Question: Tell me please, what I am doing wrong?
I have read a lot about this. And write some code, but I have a terrible result.
As I understand
in Opencv is the same as , except BRG and RGB accordingly.
to read cv::Mat in this format I can do:
'''
cv::Mat mat1 = cv::imread("bugero.jpg",3);
'''
So, to convert cv::Mat to QImage I can do:
'''
QImage Mat2QImage(cv::Mat const& src)
{
cv::Mat temp(src.cols,src.rows,src.type());
cvtColor(src, temp,CV_BGR2RGB);
QImage dest= QImage((uchar*) temp.data, temp.cols, temp.rows, temp.step, QImage::Format_RGB888);
return dest;
}
'''
I made temp mat becouse I want to have copy of data in QImage.
Then.
To convert it back I Have to do:
'''
cv::Mat QImage2Mat(QImage const& src)
{
QImage temp = src.copy();
cv::Mat res(temp.height(),temp.width(),CV_8UC3,(uchar*)temp.bits(),temp.bytesPerLine());
cvtColor(res, res,CV_BGR2RGB);
return res;
}
'''
I have inserted ; to make cv Mat with BGR colors. I do not exactly know what in inside this function ;, But I decided
that if change places R and B, that will chage places of this colors back, because I did not found .
So, I wrote short sample program
'''
#include <QApplication>
#include <QtGui>
#include <cv.h>
#include "opencv2/highgui/highgui.hpp"
QImage Mat2QImage(cv::Mat const& src)
{
cv::Mat temp(src.cols,src.rows,src.type()); // make the same cv::Mat
cvtColor(src, temp,CV_BGR2RGB); // cvtColor Makes a copt, that what i need
QImage dest= QImage((uchar*) temp.data, temp.cols, temp.rows, temp.step, QImage::Format_RGB888);
return dest;
}
cv::Mat QImage2Mat(QImage const& src)
{
QImage temp = src.copy();
cv::Mat res(temp.height(),temp.width(),CV_8UC3,(uchar*)temp.bits(),temp.bytesPerLine());
cvtColor(res, res,CV_BGR2RGB); // make convert colort to BGR !
return res;
}
int main(int argc, char *argv[])
{
QApplication a(argc, argv);
QWidget W1;
QWidget W2;
QLabel imlab1(&W1);
QLabel imlab2(&W2);
W1.setWindowTitle("Convert cv::Mat to QImage First time");
W2.setWindowTitle("Convert cv::Mat to QImage Second time");
cv::Mat mat1 = cv::imread("bugero.jpg",3);
QImage qim1 = Mat2QImage(mat1);
cv::Mat mat2 = QImage2Mat(qim1);
QImage qim2 = Mat2QImage(mat2);
cv::Mat mat3 = QImage2Mat(qim2);
cv::imshow("First Mat",mat1);
imlab1.setPixmap(QPixmap::fromImage(qim1));
W1.setFixedSize(qim1.size());
cv::imshow("Convert QImage to cv::Mat firstly",mat2);
imlab2.setPixmap(QPixmap::fromImage(qim2));
W2.setFixedSize(qim2.size());
cv::imshow("Convert QImage to cv::Mat secondly",mat2);
W1.show();
W2.show();
return a.exec();
}
'''
and .pro file
'''
INCLUDEPATH += /usr/local/include/opencv /usr/local/include/opencv2
LIBS += -lopencv_core -lopencv_imgproc -lopencv_highgui
QT += gui
QT += core
SOURCES += QcvMat.cpp '''
And I have got a BAD result!!!

Is there some? People,I need help!
I added some debug info to get cv::Mat.step and QImage.bytesPerLine() and it is different.
'''
alex@lenovo /media/Files/Programming/Cpp/tests/QImagecvMat $ ./QcvMat
cv step 942
QImage bytesPerLine 944
cv step 942
QImage bytesPerLine 944
'''
What does it means and may be problem in it?
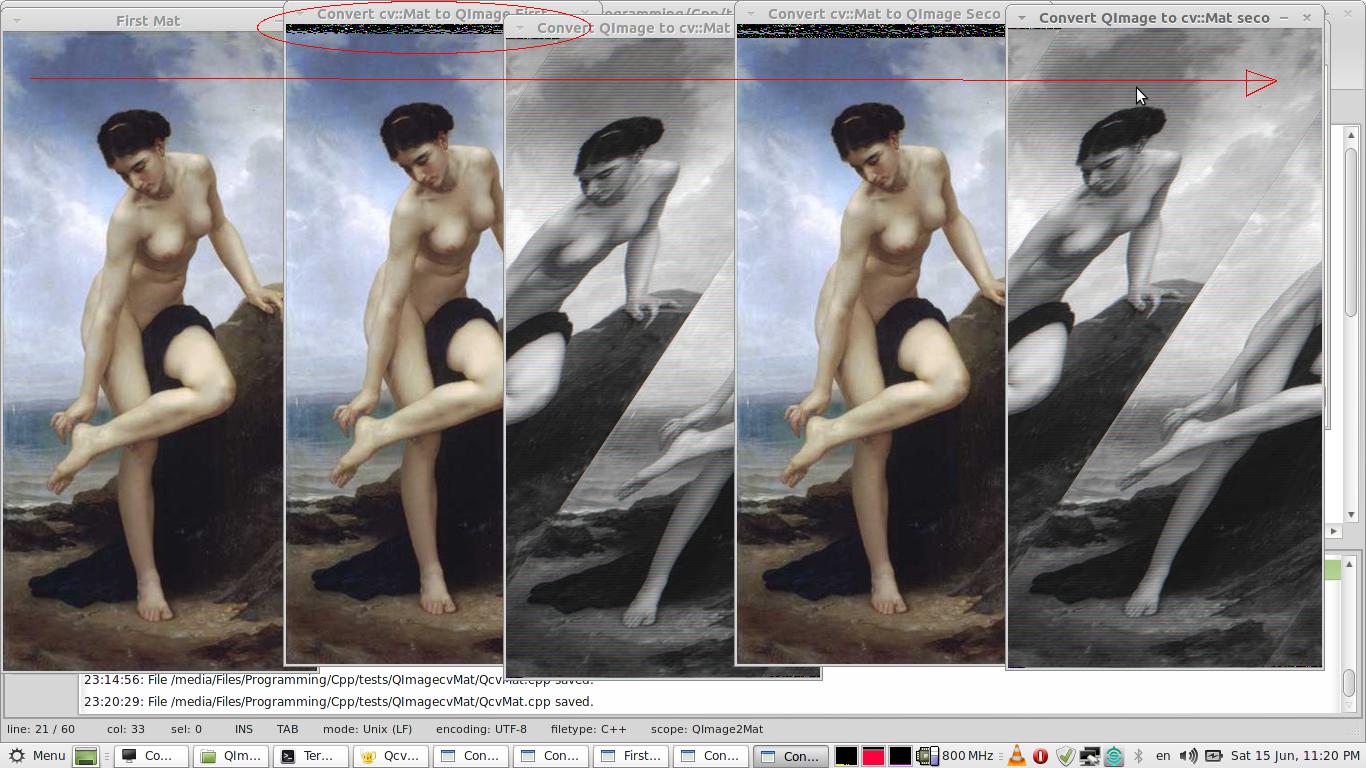
Answer: Code looks fine with one exception.
Memory management. 'cv::Mat' doesn't work like 'QImage' in this mater. Remember that 'QImage' is using copy on write mechanism and shares memory for each copy.
'cv::Mat' also shares memory but it doesn't do copy on write (I'm also new with open cv (2 weeks) so I can't explain yet exactly how it works but I've stumbled on some crushes because of that)!
Another thing is that when you are creating 'QImage' from memory image is using this memory and doesn't take ownership of it.
Final outcome is that on Linux and Qt5 your code is crashes because of problems with memory management. On your screen shot you can see at the top of second window that something strange is going on and you see some memory trash.
So I've corrected your conversion functions it works perfectly:
'''
QImage Mat2QImage(cv::Mat const& src)
{
cv::Mat temp; // make the same cv::Mat
cvtColor(src, temp,CV_BGR2RGB); // cvtColor Makes a copt, that what i need
QImage dest((const uchar *) temp.data, temp.cols, temp.rows, temp.step, QImage::Format_RGB888);
dest.bits(); // enforce deep copy, see documentation
// of QImage::QImage ( const uchar * data, int width, int height, Format format )
return dest;
}
cv::Mat QImage2Mat(QImage const& src)
{
cv::Mat tmp(src.height(),src.width(),CV_8UC3,(uchar*)src.bits(),src.bytesPerLine());
cv::Mat result; // deep copy just in case (my lack of knowledge with open cv)
cvtColor(tmp, result,CV_BGR2RGB);
return result;
}
'''
So we both have to do a reading about memory management in open-CV :).
Best way to include openCV in qt projects on Linux is to add to pro file something like:
'''
# add open CV
unix {
CONFIG += link_pkgconfig
PKGCONFIG += opencv
}
'''
You will be free of path problems when moving code to another machine.